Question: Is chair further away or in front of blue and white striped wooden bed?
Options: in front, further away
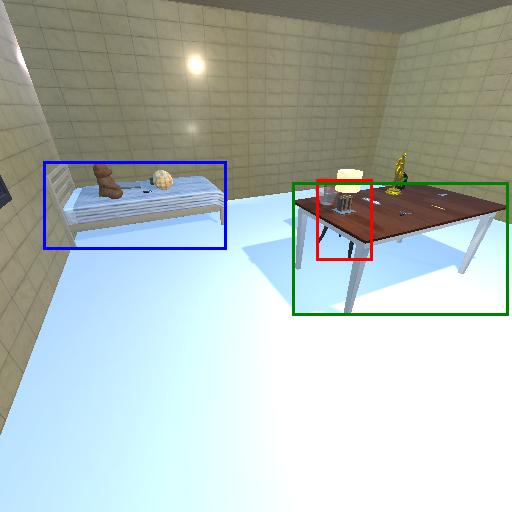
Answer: in front